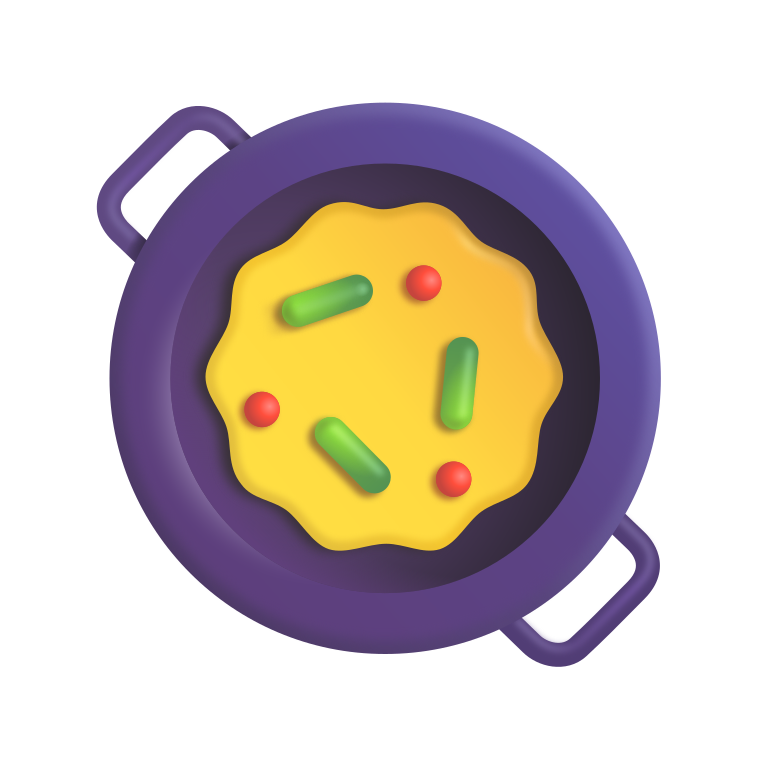
shallow pan of food color